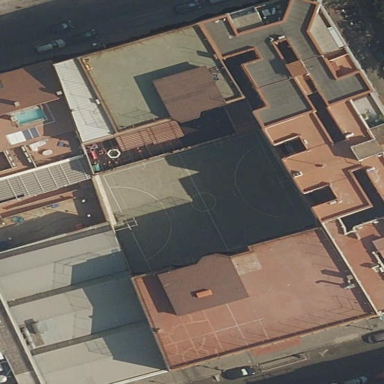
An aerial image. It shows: School.